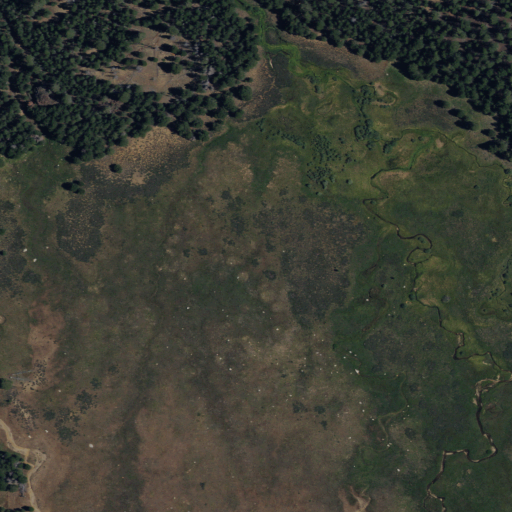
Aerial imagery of plain(s) in California named Volcano Meadow containing herbaceous wetlands, evergreen forest, woody wetlands, and shrub